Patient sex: M
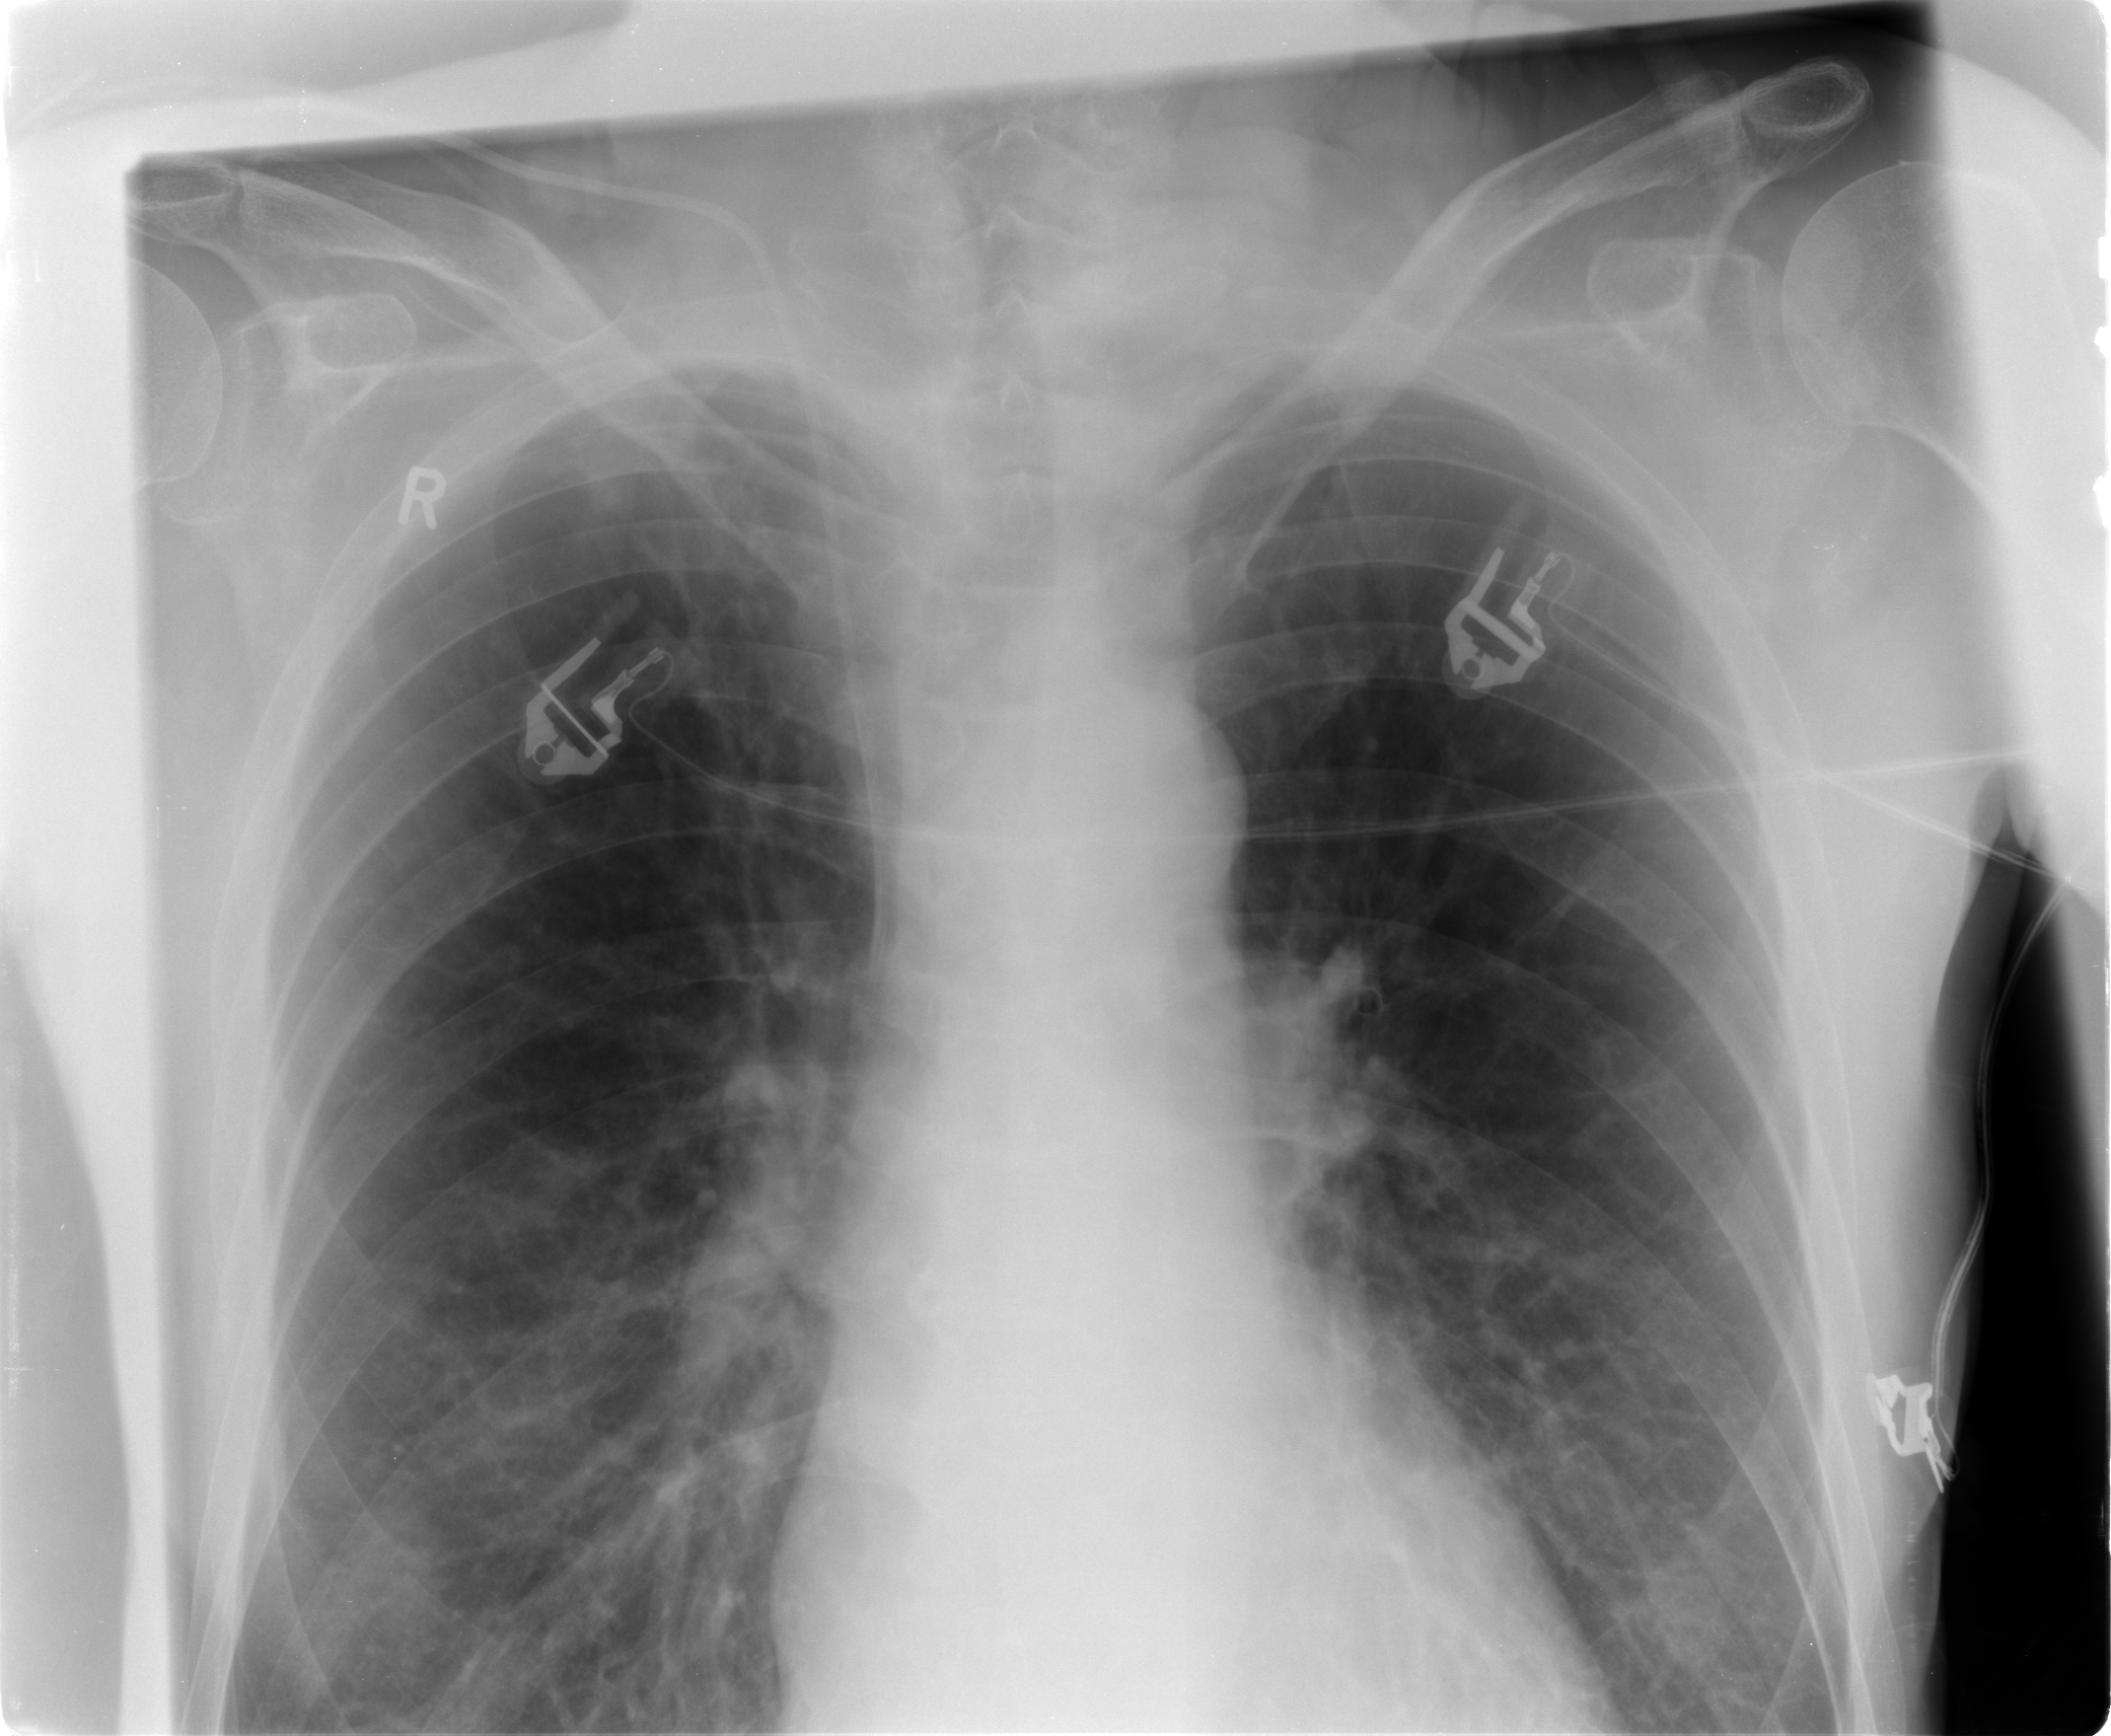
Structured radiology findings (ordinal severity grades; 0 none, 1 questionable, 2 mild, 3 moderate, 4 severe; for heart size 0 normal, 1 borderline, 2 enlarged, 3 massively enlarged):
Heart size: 0
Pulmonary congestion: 0
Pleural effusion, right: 0
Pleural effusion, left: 0
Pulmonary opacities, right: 0
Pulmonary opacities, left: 0
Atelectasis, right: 2
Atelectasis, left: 2